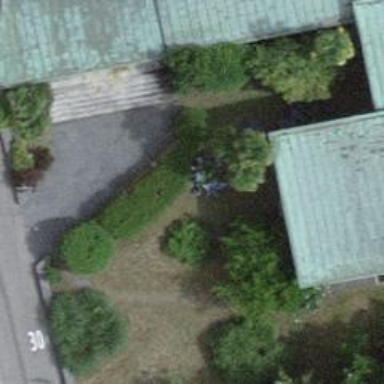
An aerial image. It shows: Bicycle parking area.